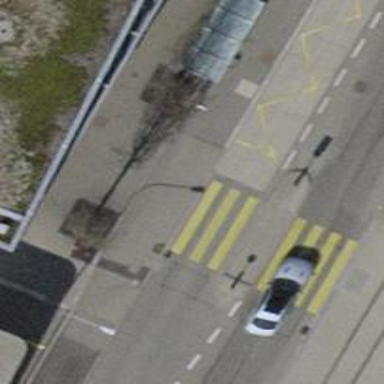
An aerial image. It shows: Uncontrolled zebra crossing with pedestrian island.